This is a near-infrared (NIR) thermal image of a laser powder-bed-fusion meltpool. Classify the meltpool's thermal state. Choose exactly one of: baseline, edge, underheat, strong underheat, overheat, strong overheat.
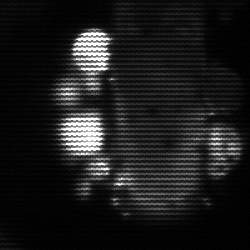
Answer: strong underheat